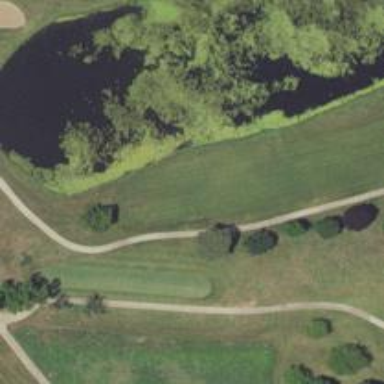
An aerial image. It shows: Golf hole.